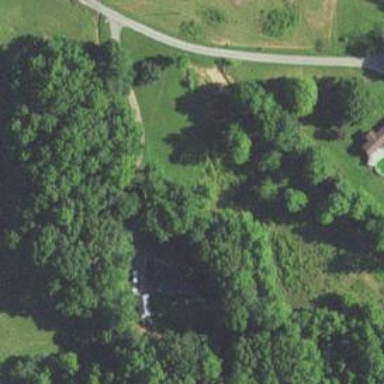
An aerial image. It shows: Driveway leading to service road.